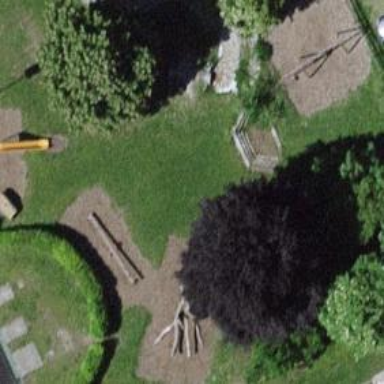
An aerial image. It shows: Playground area for leisure land.